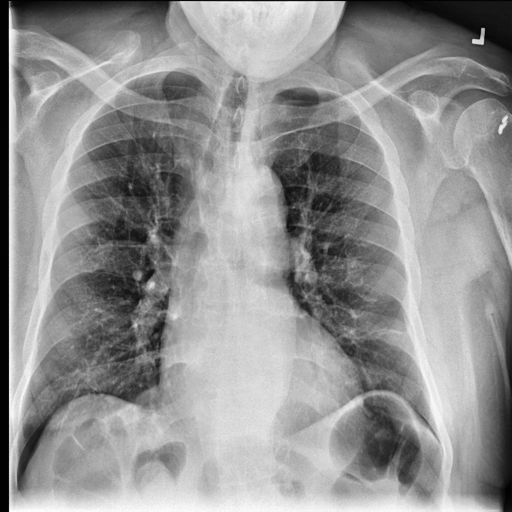
Finding: NORMAL